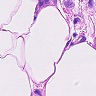
Metastatic tissue present: yes